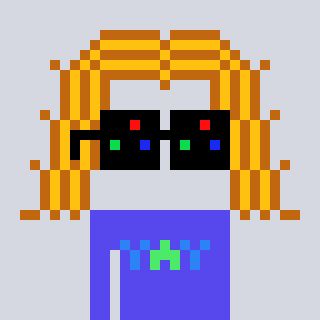
a pixel art character with square black sunglasses, a hair-shaped head and a computerblue-colored body on a cool background